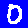
Digit: 0